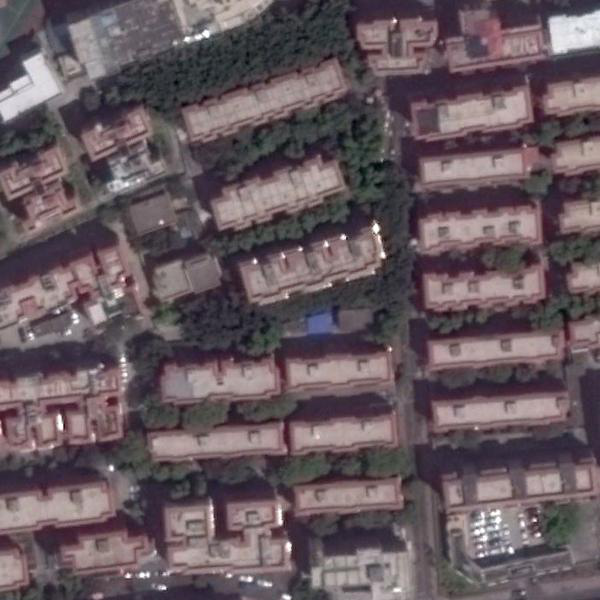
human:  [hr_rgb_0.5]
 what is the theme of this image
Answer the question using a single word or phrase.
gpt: medium residential